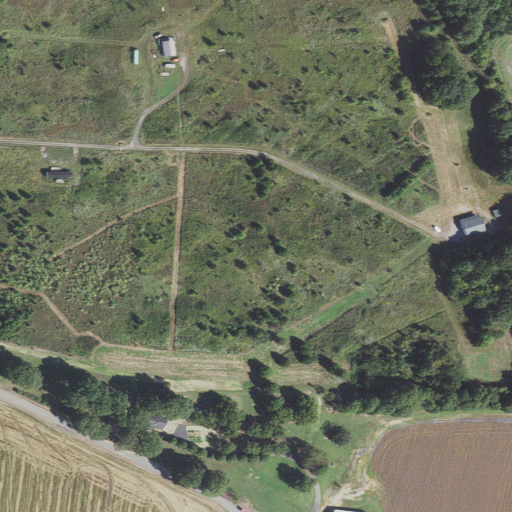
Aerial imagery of mountain in Arkansas named Lost Hill containing cultivated crops, open development, low intensity development, and medium intensity development